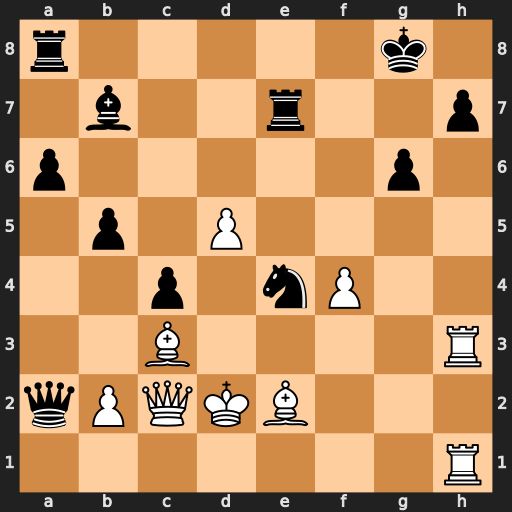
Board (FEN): r5k1/1b2r2p/p5p1/1p1P4/2p1nP2/2B4R/qPQKB3/7R
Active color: w
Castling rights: -
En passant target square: -
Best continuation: Qxe4 Rxe4 Rxh7 Rd4+ Bxd4